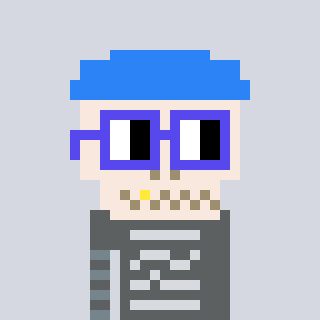
a pixel art character with square blue glasses, a skeleton-hat-shaped head and a peachy-colored body on a cool background